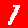
Digit: 1